Question: how can i get the result as bellow in mysql?
I want to get all products group by id and show what categories it belongs to.
how can I get it in one sql ?
'''
SET FOREIGN_KEY_CHECKS=0;
-- ----------------------------
-- Table structure for 'a'
-- ----------------------------
DROP TABLE IF EXISTS 'a';
CREATE TABLE 'a' (
'products_id' int(11) NOT NULL,
'products_name' varchar(255) default NULL,
PRIMARY KEY ('products_id')
) ENGINE=MyISAM DEFAULT CHARSET=utf8;
-- ----------------------------
-- Records of a
-- ----------------------------
INSERT INTO 'a' VALUES ('1', 'hello');
INSERT INTO 'a' VALUES ('2', 'world');
SET FOREIGN_KEY_CHECKS=0;
-- ----------------------------
-- Table structure for 'b'
-- ----------------------------
DROP TABLE IF EXISTS 'b';
CREATE TABLE 'b' (
'products_id' int(11) NOT NULL,
'categories_id' int(11) NOT NULL,
PRIMARY KEY ('products_id','categories_id')
) ENGINE=MyISAM DEFAULT CHARSET=utf8;
-- ----------------------------
-- Records of b
-- ----------------------------
INSERT INTO 'b' VALUES ('1', '1');
INSERT INTO 'b' VALUES ('1', '2');
INSERT INTO 'b' VALUES ('2', '1');
INSERT INTO 'b' VALUES ('2', '3');
'''
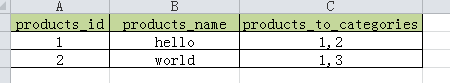
Answer: This is what you want?
'''
SELECT a.products_id, a.products_name,
GROUP_CONCAT(CONVERT(b.categories_id,CHAR(8))) as products_to_categories
FROM a,b
WHERE a.products_id = b.products_id
GROUP BY a.products_id, a.products_name
'''
fiddle at <URL>
Resulting image in fiddle